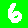
Digit: 6